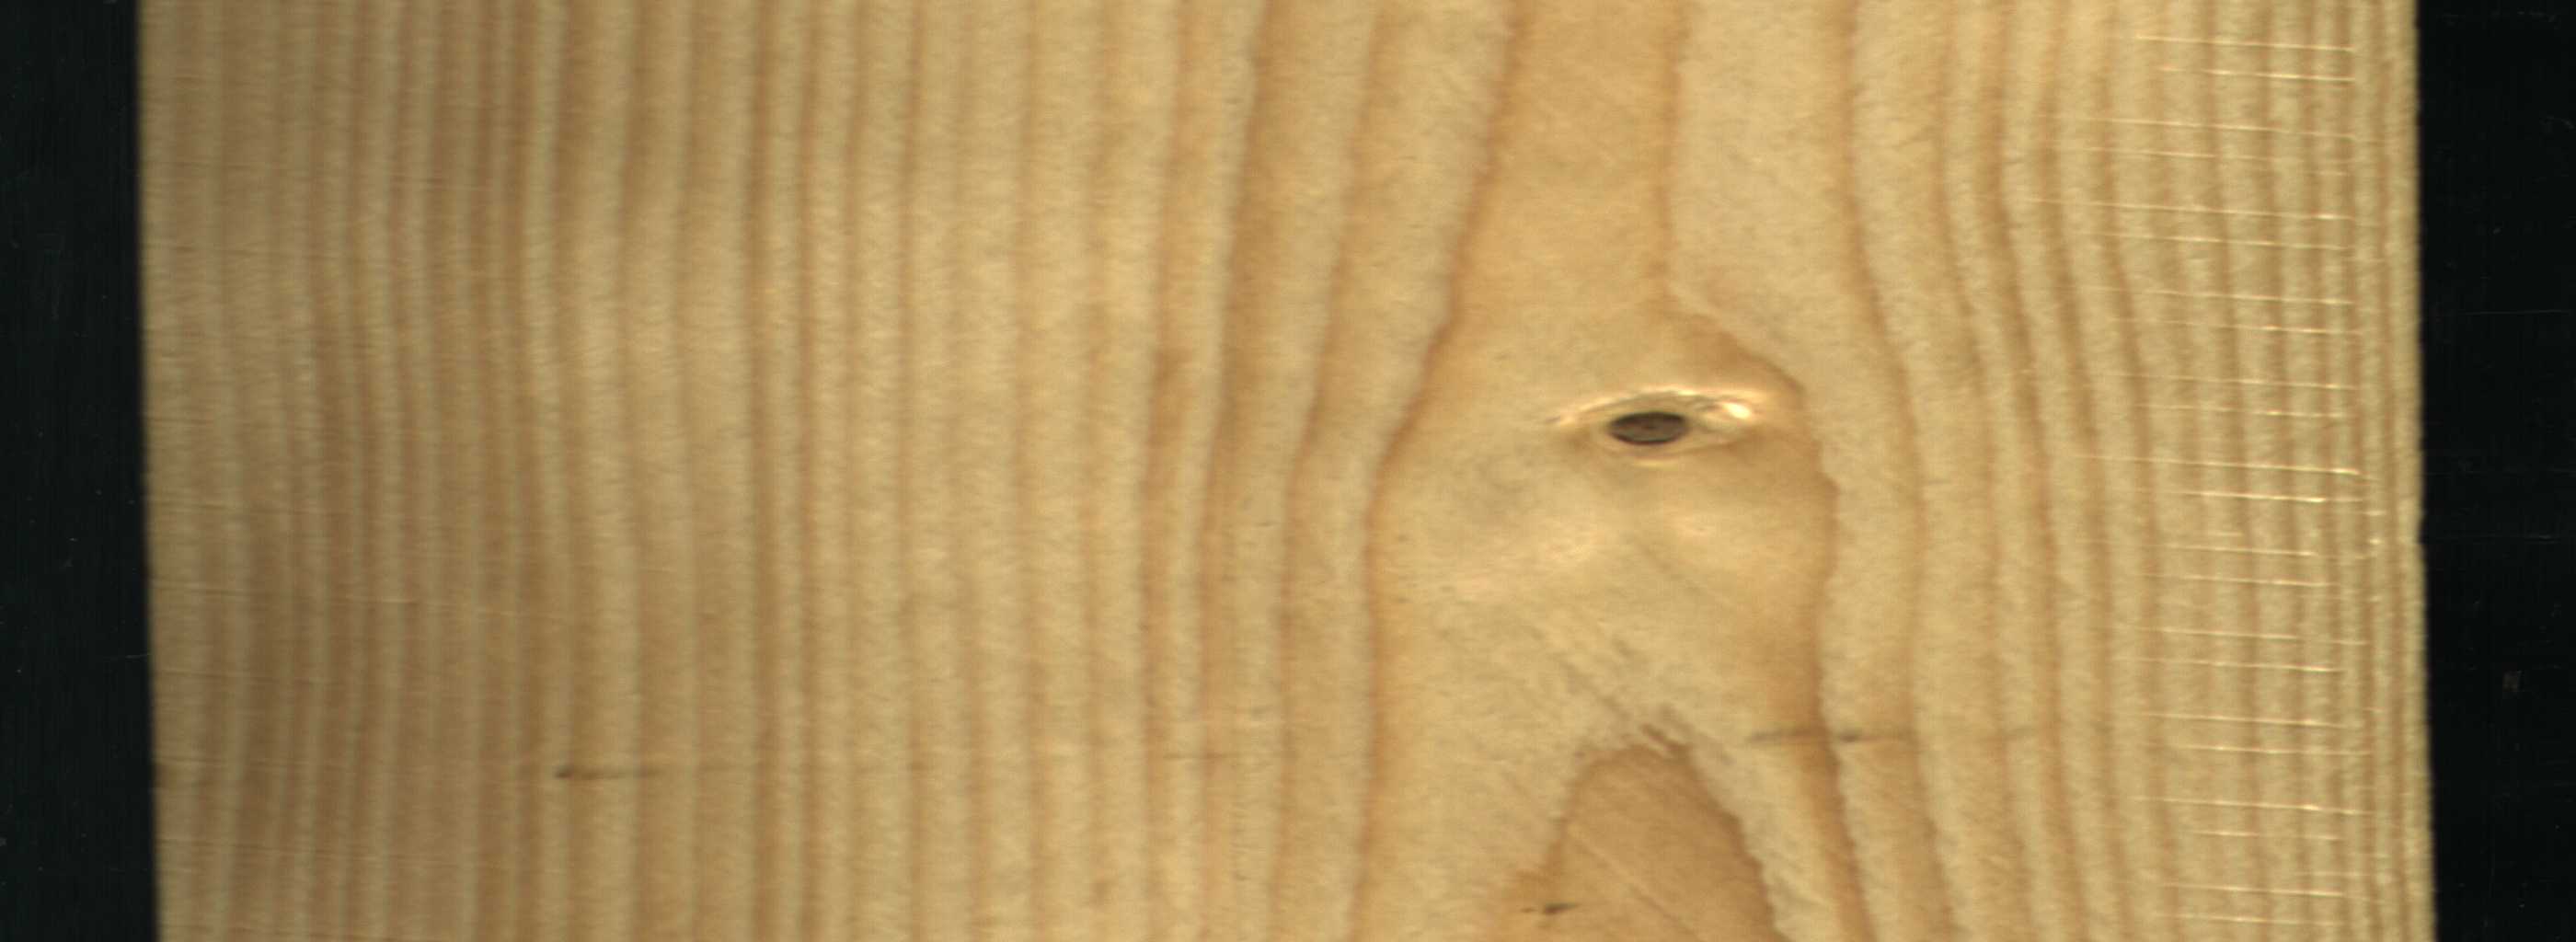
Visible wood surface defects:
Live_Knot